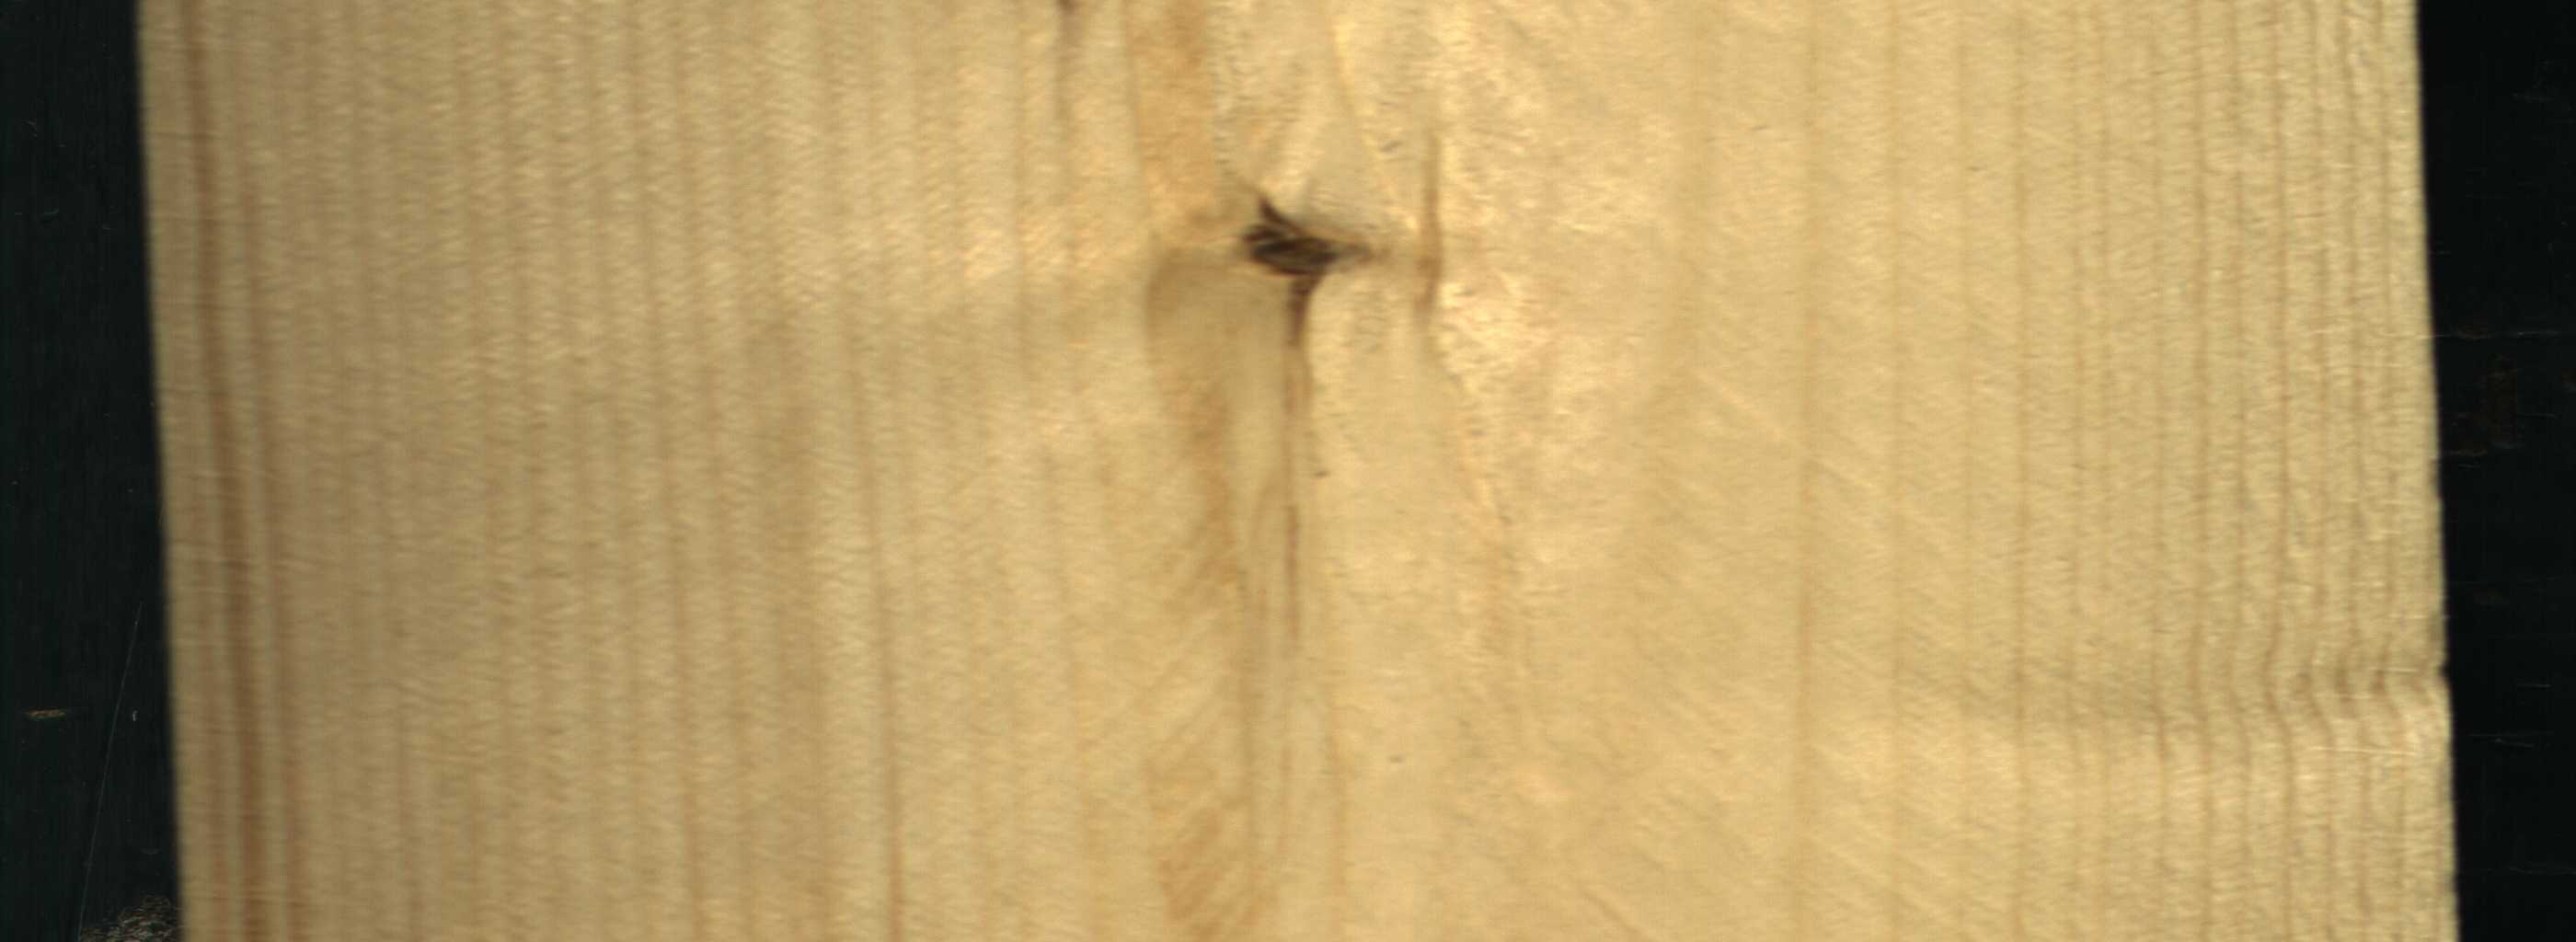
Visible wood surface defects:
Live_Knot